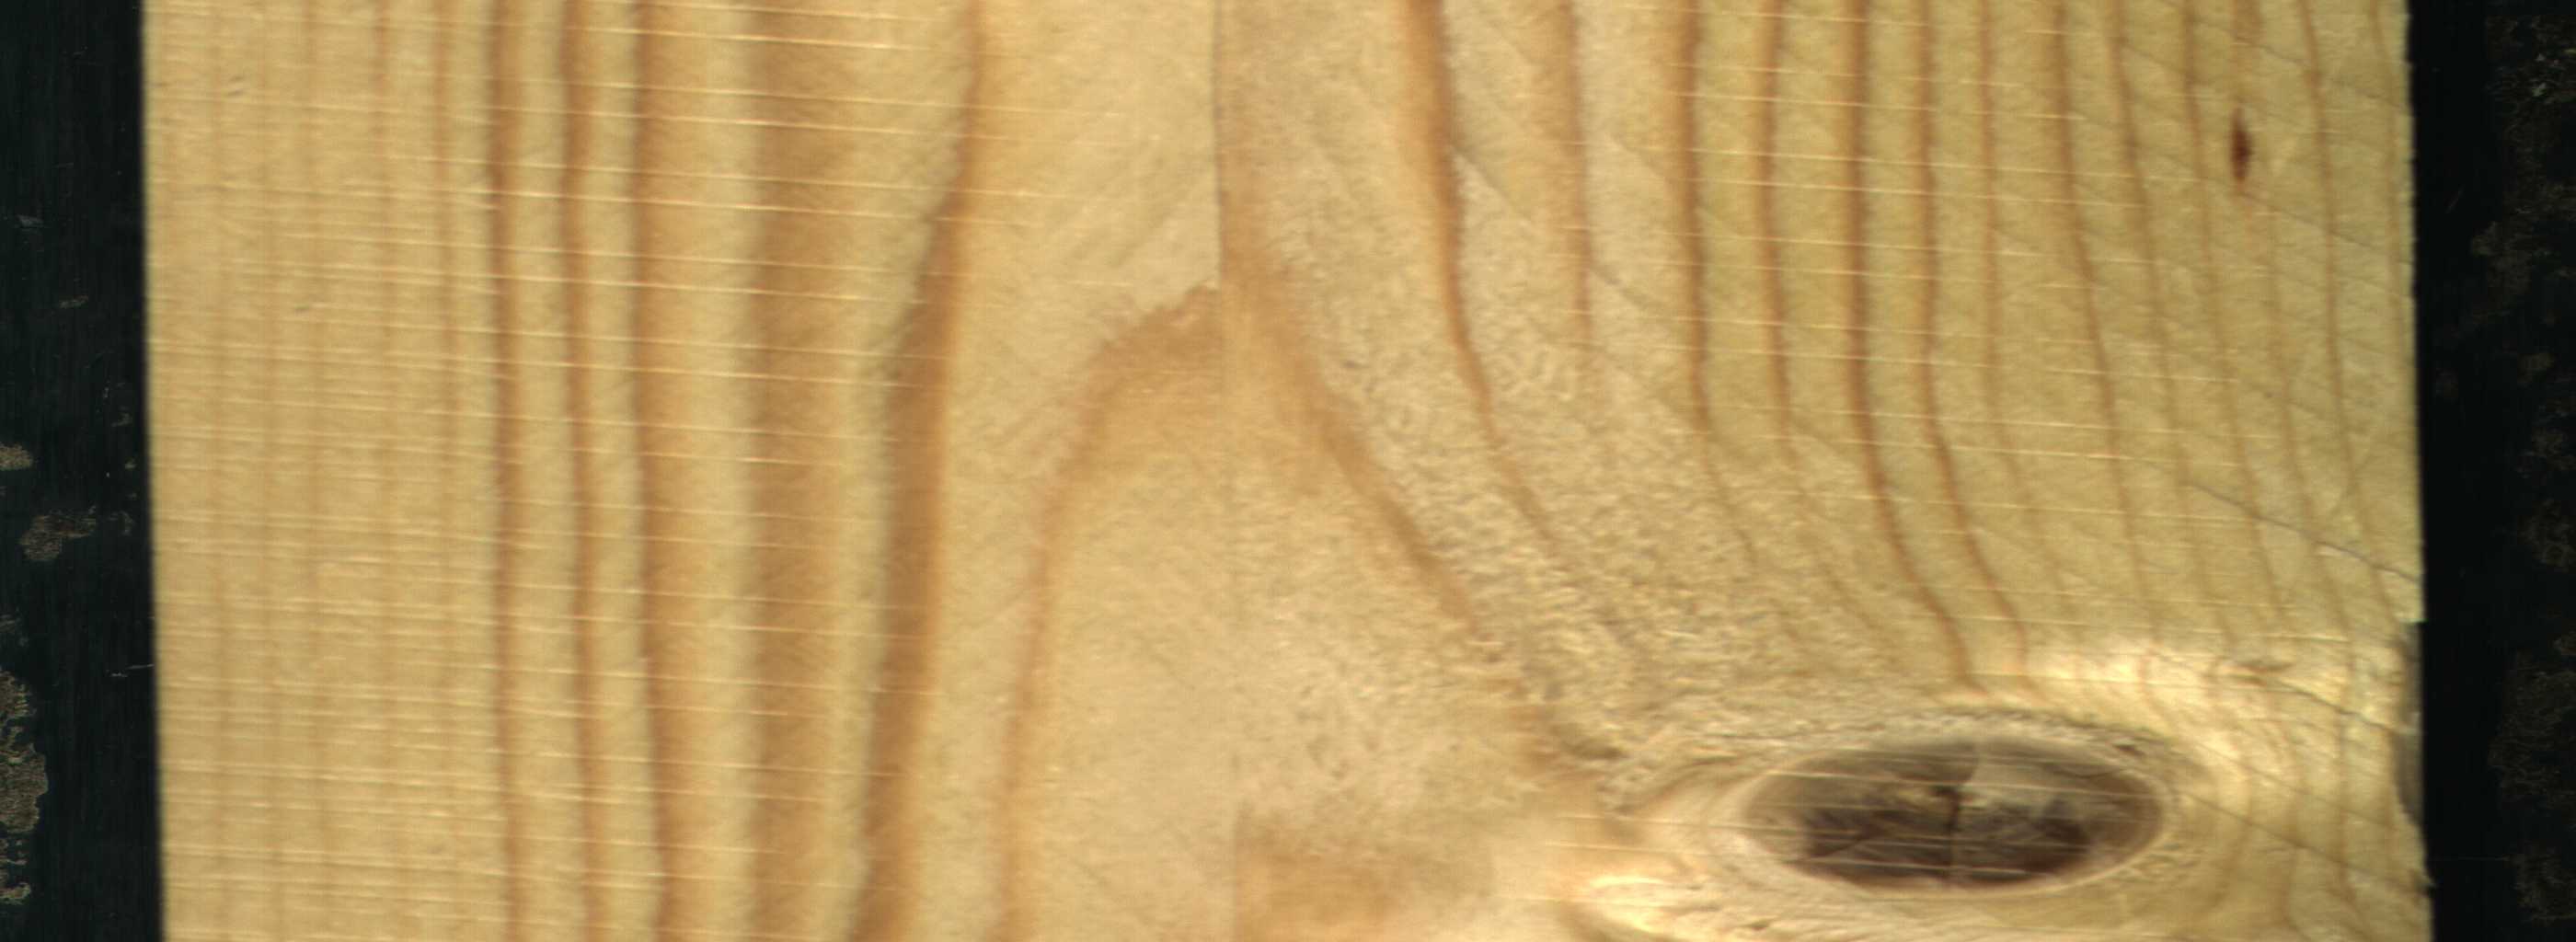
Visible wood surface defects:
resin
Live_Knot